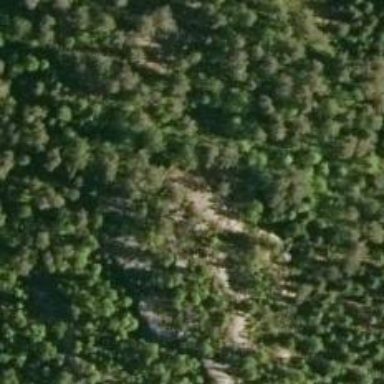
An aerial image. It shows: Natural cliff.